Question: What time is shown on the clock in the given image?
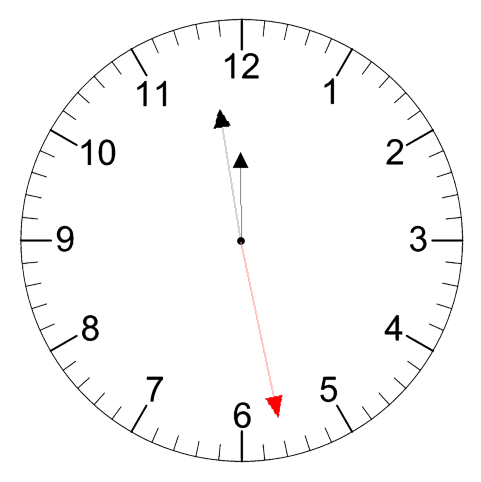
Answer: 11:58:28